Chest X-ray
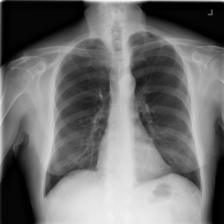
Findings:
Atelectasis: negative
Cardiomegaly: negative
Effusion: negative
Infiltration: negative
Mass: negative
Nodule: negative
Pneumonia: negative
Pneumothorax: negative
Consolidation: negative
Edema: negative
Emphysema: negative
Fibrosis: negative
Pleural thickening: negative
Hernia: negative